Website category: university
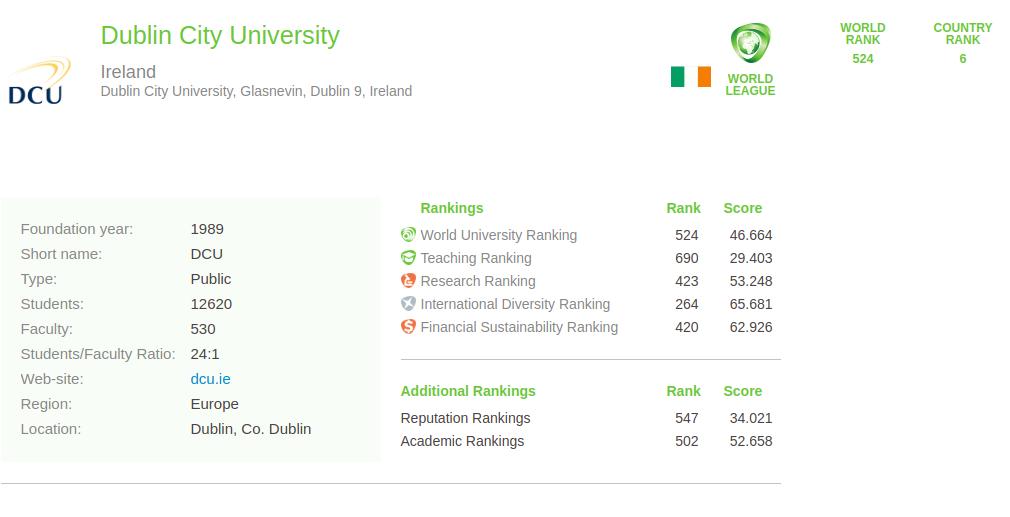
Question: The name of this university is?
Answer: Dublin City University

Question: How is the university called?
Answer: Dublin City University

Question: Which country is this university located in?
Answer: Ireland

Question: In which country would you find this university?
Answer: Ireland

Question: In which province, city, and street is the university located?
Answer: Dublin City University, Glasnevin, Dublin 9, Ireland

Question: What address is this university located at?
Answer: Dublin City University, Glasnevin, Dublin 9, Ireland

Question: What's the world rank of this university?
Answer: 524

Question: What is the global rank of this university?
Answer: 524

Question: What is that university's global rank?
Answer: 524

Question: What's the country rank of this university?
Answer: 6

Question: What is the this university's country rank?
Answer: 6

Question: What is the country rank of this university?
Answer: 6

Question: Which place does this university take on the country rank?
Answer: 6

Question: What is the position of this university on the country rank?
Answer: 6

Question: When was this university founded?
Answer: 1989

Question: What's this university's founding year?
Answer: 1989

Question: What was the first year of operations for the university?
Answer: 1989

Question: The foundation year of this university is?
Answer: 1989

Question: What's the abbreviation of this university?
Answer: DCU

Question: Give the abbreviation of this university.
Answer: DCU

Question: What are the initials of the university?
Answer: DCU

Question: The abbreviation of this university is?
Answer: DCU

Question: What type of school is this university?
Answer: Public

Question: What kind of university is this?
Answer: Public

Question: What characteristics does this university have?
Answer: Public

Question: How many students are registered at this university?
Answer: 12620

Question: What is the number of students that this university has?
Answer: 12620

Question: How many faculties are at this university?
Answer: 530

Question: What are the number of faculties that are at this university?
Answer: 530

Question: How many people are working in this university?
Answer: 530

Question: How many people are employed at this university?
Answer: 530

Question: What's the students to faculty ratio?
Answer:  24 : 1

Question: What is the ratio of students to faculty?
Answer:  24 : 1

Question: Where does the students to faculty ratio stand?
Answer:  24 : 1

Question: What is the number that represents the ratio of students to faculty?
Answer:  24 : 1

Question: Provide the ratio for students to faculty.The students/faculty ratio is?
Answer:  24 : 1

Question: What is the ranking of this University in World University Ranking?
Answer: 524

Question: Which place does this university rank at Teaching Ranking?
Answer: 690

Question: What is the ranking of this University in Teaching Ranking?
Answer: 690

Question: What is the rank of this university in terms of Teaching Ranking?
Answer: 690

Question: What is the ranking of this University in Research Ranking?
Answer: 423

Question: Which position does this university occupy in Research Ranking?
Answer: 423

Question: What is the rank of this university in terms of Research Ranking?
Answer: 423

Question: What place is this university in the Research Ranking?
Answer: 423

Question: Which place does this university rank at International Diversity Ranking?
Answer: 264

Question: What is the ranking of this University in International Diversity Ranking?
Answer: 264

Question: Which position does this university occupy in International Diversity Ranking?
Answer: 264

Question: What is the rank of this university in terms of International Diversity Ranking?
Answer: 264

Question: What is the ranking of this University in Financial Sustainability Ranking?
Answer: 420

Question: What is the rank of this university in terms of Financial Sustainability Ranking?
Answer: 420

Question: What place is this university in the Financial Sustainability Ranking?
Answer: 420

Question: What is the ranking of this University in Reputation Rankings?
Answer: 547

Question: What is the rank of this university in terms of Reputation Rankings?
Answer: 547

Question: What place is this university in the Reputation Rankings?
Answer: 547

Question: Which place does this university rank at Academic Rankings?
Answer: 502

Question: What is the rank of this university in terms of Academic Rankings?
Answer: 502

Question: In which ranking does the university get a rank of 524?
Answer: World University Ranking

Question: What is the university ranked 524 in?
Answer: World University Ranking

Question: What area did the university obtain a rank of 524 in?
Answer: World University Ranking

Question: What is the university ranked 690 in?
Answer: Teaching Ranking

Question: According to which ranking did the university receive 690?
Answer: Teaching Ranking

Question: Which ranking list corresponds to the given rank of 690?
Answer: Teaching Ranking

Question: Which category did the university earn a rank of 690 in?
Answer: Teaching Ranking

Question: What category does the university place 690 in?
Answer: Teaching Ranking